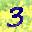
Label: 3